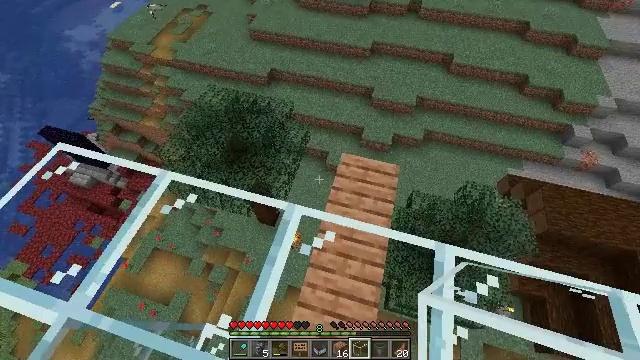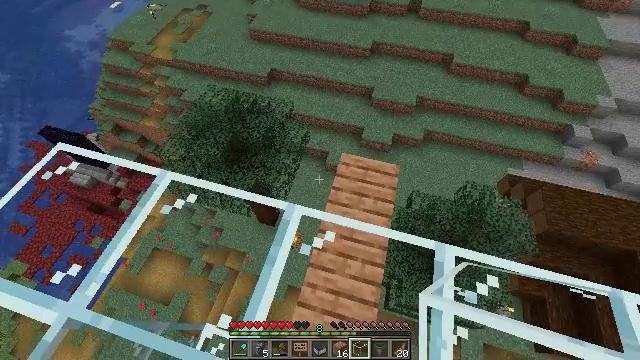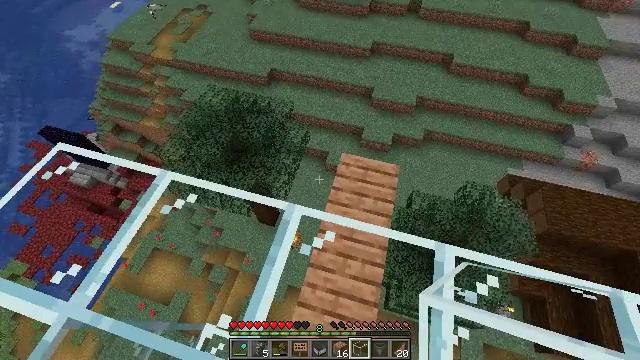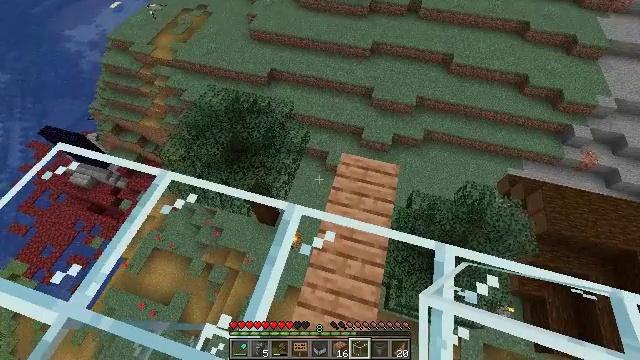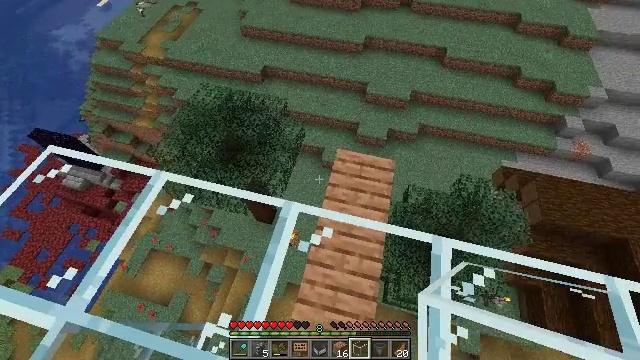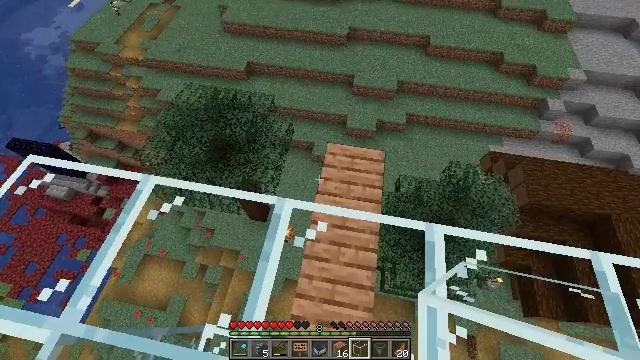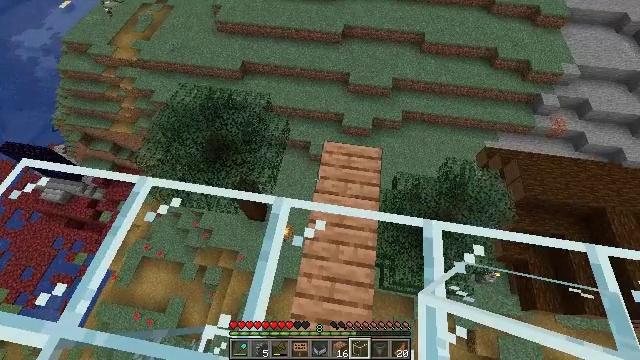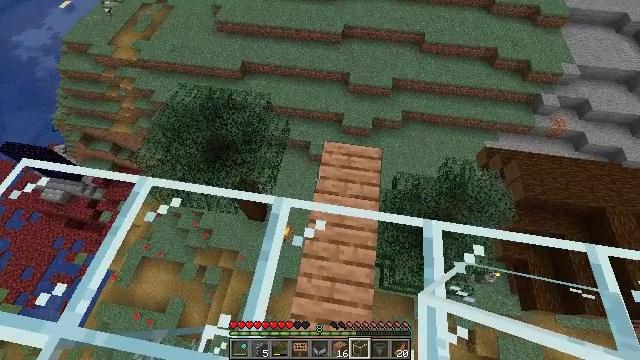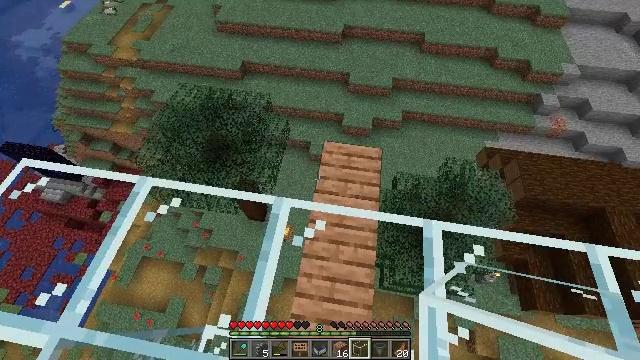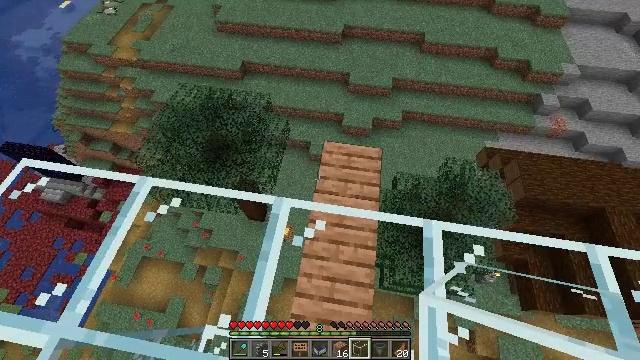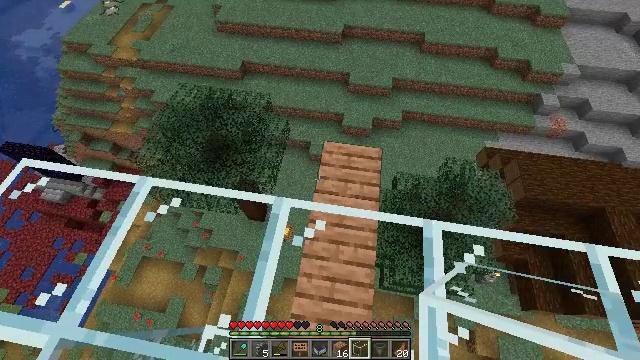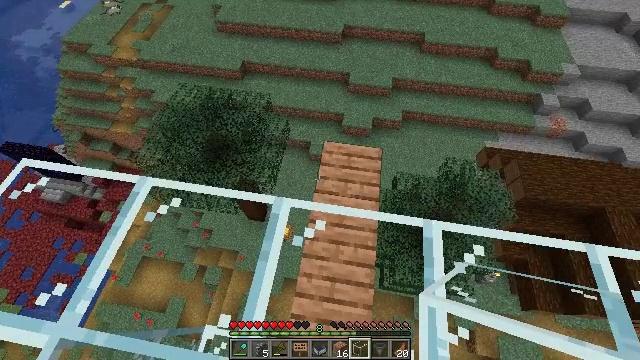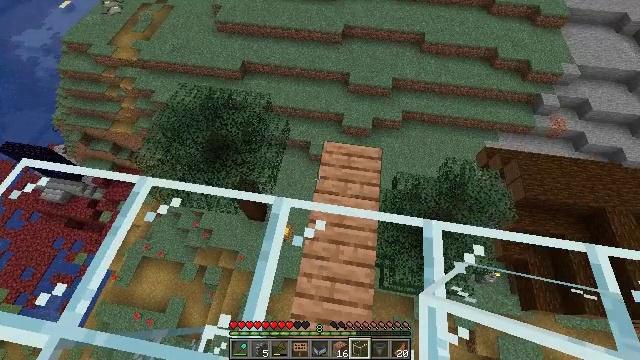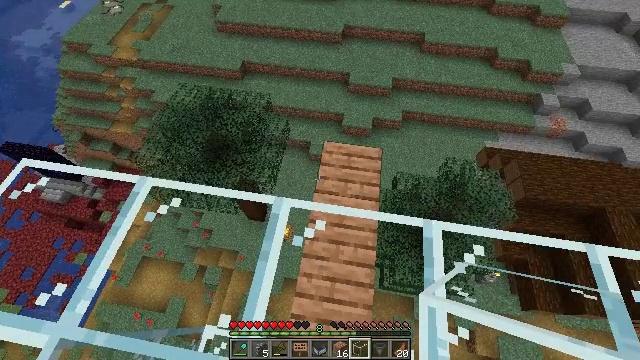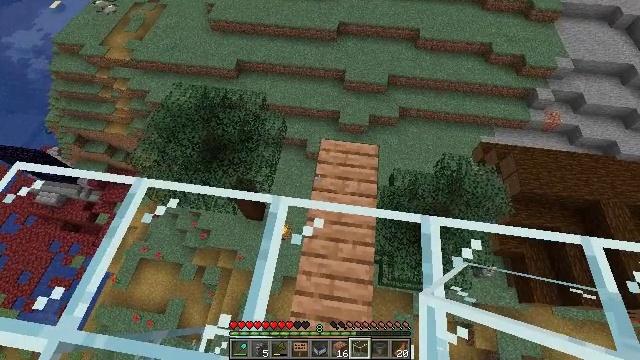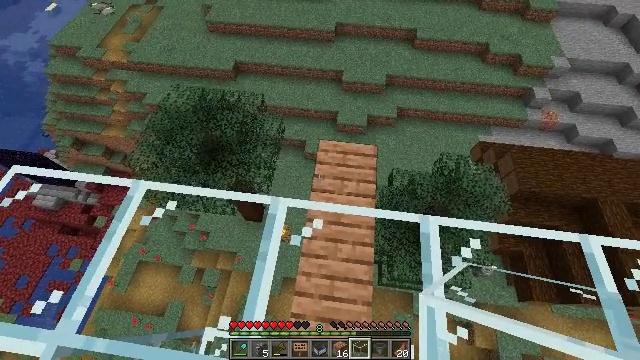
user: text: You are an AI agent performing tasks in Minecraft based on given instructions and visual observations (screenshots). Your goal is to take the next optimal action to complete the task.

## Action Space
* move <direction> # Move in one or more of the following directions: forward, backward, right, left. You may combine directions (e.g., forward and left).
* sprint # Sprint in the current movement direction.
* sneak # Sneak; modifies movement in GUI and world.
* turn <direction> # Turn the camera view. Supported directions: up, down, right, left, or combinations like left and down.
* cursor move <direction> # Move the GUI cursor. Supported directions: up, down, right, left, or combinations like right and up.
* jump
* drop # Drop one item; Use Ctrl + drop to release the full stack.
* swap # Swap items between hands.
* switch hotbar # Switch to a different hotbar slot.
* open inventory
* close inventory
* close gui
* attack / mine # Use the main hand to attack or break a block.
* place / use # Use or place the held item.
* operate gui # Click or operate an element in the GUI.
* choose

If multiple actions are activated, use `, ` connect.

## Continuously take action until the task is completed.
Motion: motion action
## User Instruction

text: Gather jungle planks for building.
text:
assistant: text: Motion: no_op
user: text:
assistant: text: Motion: no_op
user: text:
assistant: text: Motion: no_op
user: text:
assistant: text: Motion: turn right
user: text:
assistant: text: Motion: turn right and down
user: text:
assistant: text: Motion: turn right
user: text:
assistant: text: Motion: no_op
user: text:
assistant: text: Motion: no_op
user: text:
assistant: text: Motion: no_op
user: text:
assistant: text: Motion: no_op
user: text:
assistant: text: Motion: no_op
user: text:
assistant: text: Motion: no_op
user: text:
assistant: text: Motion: no_op
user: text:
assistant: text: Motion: turn right
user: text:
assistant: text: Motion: no_op
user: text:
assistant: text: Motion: no_op
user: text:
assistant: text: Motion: no_op
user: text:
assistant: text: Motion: no_op
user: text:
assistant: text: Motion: no_op
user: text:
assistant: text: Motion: no_op
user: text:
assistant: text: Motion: no_op
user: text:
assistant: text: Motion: turn right and down
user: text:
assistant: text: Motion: turn right
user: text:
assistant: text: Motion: turn right
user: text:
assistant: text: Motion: turn right
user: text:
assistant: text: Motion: turn right
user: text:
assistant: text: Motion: no_op
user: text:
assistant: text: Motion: no_op
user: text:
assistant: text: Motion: turn right and down
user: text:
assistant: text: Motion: no_op